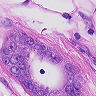
Metastatic tissue present: yes